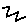
Label: zigzag